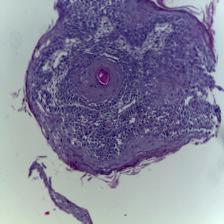
Diagnosis: OSCC